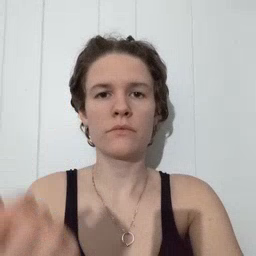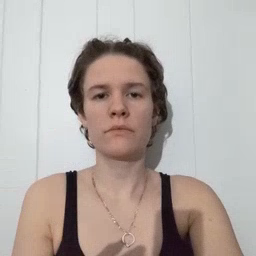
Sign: tiger